Question: Consider following figure.

I have written following code that is supposed to get the of a service, highlighted in figure. Basically the code snippet I gave below will be written in the another cpp file that will generate the and is supposed to run as service. I tried and the function finds correct path if executable(lpa.exe) is run normally(not as service). But once it runs as service, it does not give correct path and points to . To solve the issue, I believe following snippet of code might be the solution:
'''
#include <Windows.h>
#include <iostream>
int main()
{
SC_HANDLE sHandle;
LPQUERY_SERVICE_CONFIG lpServiceConfig = NULL;
DWORD cbBufSize = 100;
LPDWORD bytesNeeded = NULL;
sHandle = OpenSCManager(NULL,NULL,SC_MANAGER_ALL_ACCESS);
sHandle = OpenService(sHandle, "LogPointAgent",SERVICE_ALL_ACCESS);
QueryServiceConfig(sHandle,lpServiceConfig,cbBufSize,bytesNeeded);
std::cout << lpServiceConfig->lpBinaryPathName << std::endl;
}
'''
The code compiles but I get exception This means I am having issues related to pointer. What is wrong in code I gave above?
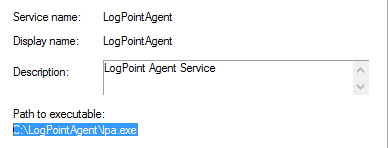
Answer: <URL> requires a pointer that points to allocated memory as the second parameter if you specify a size with the third parameter. You specify the size, but the pointer is NULL, which causes the crash.
> lpServiceConfig [out, optional]A pointer to a buffer that receives the service configuration information. The format of the data is a QUERY_SERVICE_CONFIG structure.The maximum size of this array is 8K bytes. To determine the required size, specify NULL for this parameter and 0 for the cbBufSize parameter. The function will fail and GetLastError will return ERROR_INSUFFICIENT_BUFFER. The pcbBytesNeeded parameter will receive the required size.*
You will have to allocate memory for 'lpServiceConfig' parameter.
Here is an official example:
<URL>
'''
//
// Purpose:
// Retrieves and displays the current service configuration.
//
// Parameters:
// None
//
// Return value:
// None
//
VOID __stdcall DoQuerySvc()
{
SC_HANDLE schSCManager;
SC_HANDLE schService;
LPQUERY_SERVICE_CONFIG lpsc;
LPSERVICE_DESCRIPTION lpsd;
DWORD dwBytesNeeded, cbBufSize, dwError;
// Get a handle to the SCM database.
schSCManager = OpenSCManager(
NULL, // local computer
NULL, // ServicesActive database
SC_MANAGER_ALL_ACCESS); // full access rights
if (NULL == schSCManager)
{
printf("OpenSCManager failed (%d)
", GetLastError());
return;
}
// Get a handle to the service.
schService = OpenService(
schSCManager, // SCM database
szSvcName, // name of service
SERVICE_QUERY_CONFIG); // need query config access
if (schService == NULL)
{
printf("OpenService failed (%d)
", GetLastError());
CloseServiceHandle(schSCManager);
return;
}
// Get the configuration information.
if( !QueryServiceConfig(
schService,
NULL,
0,
&dwBytesNeeded))
{
dwError = GetLastError();
if( ERROR_INSUFFICIENT_BUFFER == dwError )
{
cbBufSize = dwBytesNeeded;
lpsc = (LPQUERY_SERVICE_CONFIG) LocalAlloc(LMEM_FIXED, cbBufSize);
}
else
{
printf("QueryServiceConfig failed (%d)", dwError);
goto cleanup;
}
}
if( !QueryServiceConfig(
schService,
lpsc,
cbBufSize,
&dwBytesNeeded) )
{
printf("QueryServiceConfig failed (%d)", GetLastError());
goto cleanup;
}
if( !QueryServiceConfig2(
schService,
SERVICE_CONFIG_DESCRIPTION,
NULL,
0,
&dwBytesNeeded))
{
dwError = GetLastError();
if( ERROR_INSUFFICIENT_BUFFER == dwError )
{
cbBufSize = dwBytesNeeded;
lpsd = (LPSERVICE_DESCRIPTION) LocalAlloc(LMEM_FIXED, cbBufSize);
}
else
{
printf("QueryServiceConfig2 failed (%d)", dwError);
goto cleanup;
}
}
if (! QueryServiceConfig2(
schService,
SERVICE_CONFIG_DESCRIPTION,
(LPBYTE) lpsd,
cbBufSize,
&dwBytesNeeded) )
{
printf("QueryServiceConfig2 failed (%d)", GetLastError());
goto cleanup;
}
// Print the configuration information.
_tprintf(TEXT("%s configuration:
"), szSvcName);
_tprintf(TEXT(" Type: 0x%x
"), lpsc->dwServiceType);
_tprintf(TEXT(" Start Type: 0x%x
"), lpsc->dwStartType);
_tprintf(TEXT(" Error Control: 0x%x
"), lpsc->dwErrorControl);
_tprintf(TEXT(" Binary path: %s
"), lpsc->lpBinaryPathName);
_tprintf(TEXT(" Account: %s
"), lpsc->lpServiceStartName);
if (lpsd->lpDescription != NULL && lstrcmp(lpsd->lpDescription, TEXT("")) != 0)
_tprintf(TEXT(" Description: %s
"), lpsd->lpDescription);
if (lpsc->lpLoadOrderGroup != NULL && lstrcmp(lpsc->lpLoadOrderGroup, TEXT("")) != 0)
_tprintf(TEXT(" Load order group: %s
"), lpsc->lpLoadOrderGroup);
if (lpsc->dwTagId != 0)
_tprintf(TEXT(" Tag ID: %d
"), lpsc->dwTagId);
if (lpsc->lpDependencies != NULL && lstrcmp(lpsc->lpDependencies, TEXT("")) != 0)
_tprintf(TEXT(" Dependencies: %s
"), lpsc->lpDependencies);
LocalFree(lpsc);
LocalFree(lpsd);
cleanup:
CloseServiceHandle(schService);
CloseServiceHandle(schSCManager);
}
'''